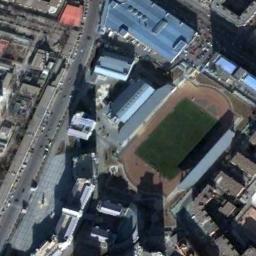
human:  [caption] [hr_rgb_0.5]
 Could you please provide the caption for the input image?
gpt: Square gymnasium surrounded by residential area and road .

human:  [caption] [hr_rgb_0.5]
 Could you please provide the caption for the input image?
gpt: This stadium has a row of silver signs on each side .

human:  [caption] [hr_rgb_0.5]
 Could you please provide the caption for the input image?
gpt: The stadium is next to some buildings and roads .

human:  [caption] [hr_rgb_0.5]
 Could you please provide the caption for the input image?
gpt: There are many buildings beside the stadium .

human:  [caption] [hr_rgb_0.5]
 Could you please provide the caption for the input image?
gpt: There are some blue buildings beside the stadium .